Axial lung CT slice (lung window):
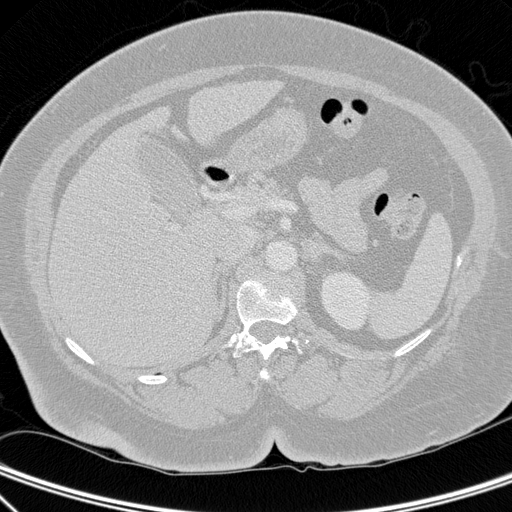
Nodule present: no